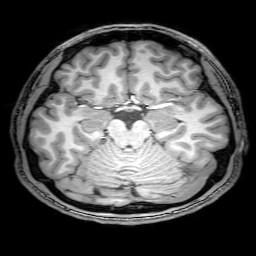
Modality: T1w
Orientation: coronal